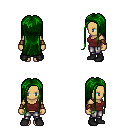
a pixel art fantasy rpg character, female body template, human, tanned skin, maroon pirate shirt, metal pants, green extra-long hairstyle, leather bracers, black shoes, four views (front, back, left, right), 2x2 character sprite sheet, small pixel art, hard edges, no anti-aliasing